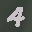
Label: 4